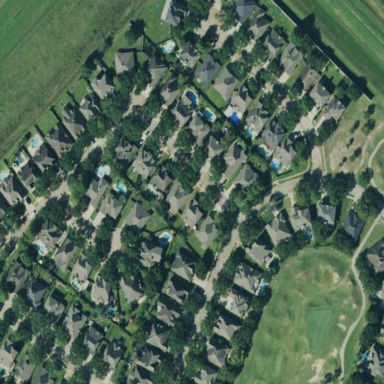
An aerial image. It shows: Single-family residential area.